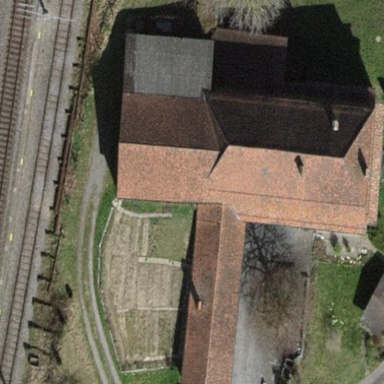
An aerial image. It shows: Barn.